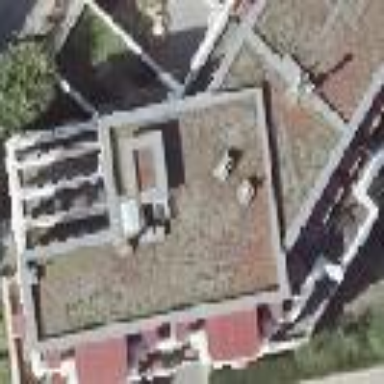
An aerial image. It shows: Grey apartment building with flat roof made of tar paper.